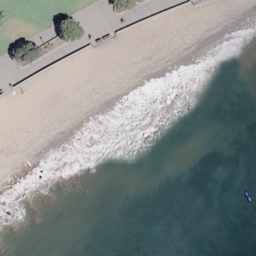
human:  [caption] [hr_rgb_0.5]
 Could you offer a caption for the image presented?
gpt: Waves slapping a white sand beach throwing up white foasm .

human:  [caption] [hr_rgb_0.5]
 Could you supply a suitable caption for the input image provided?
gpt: This is a beach with clear waters and white sands .

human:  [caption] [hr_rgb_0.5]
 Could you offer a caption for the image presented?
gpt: Waves slapping a white sand beach and some cars parked on the beach .

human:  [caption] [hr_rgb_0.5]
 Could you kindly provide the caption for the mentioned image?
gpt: This is a beach with blue sea and sand .

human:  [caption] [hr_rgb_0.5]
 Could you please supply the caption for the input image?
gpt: Some plants and cars on the beach .